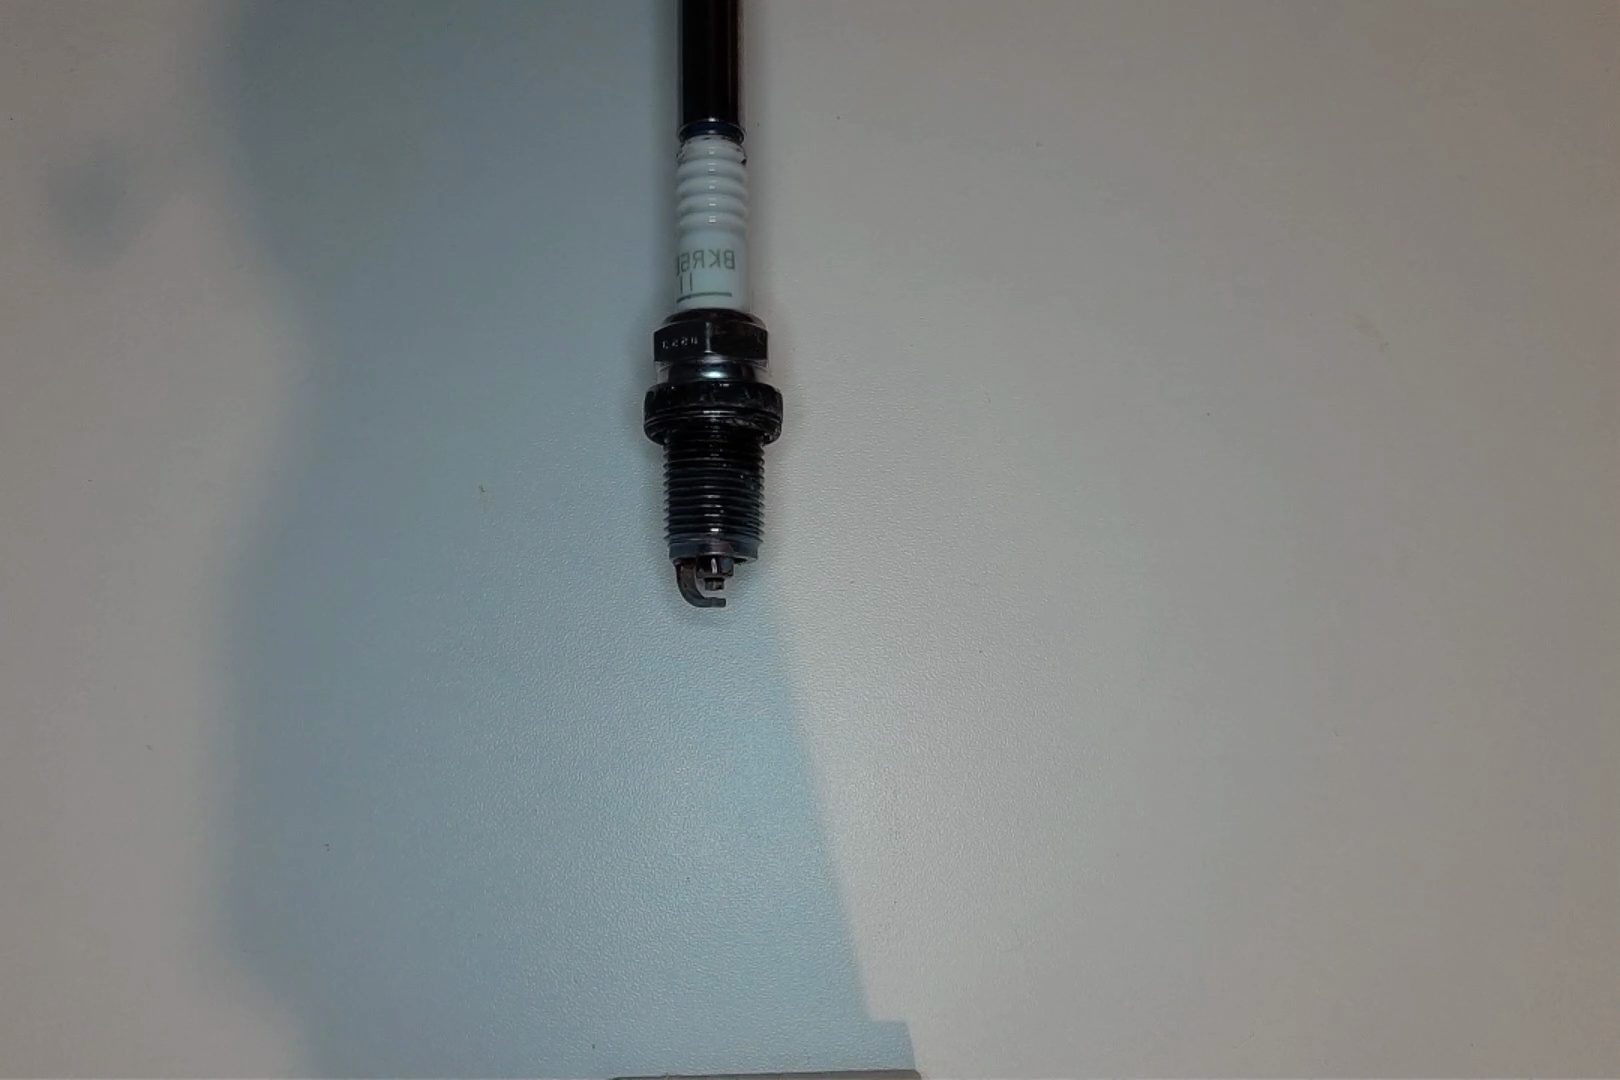
Label: anomaly